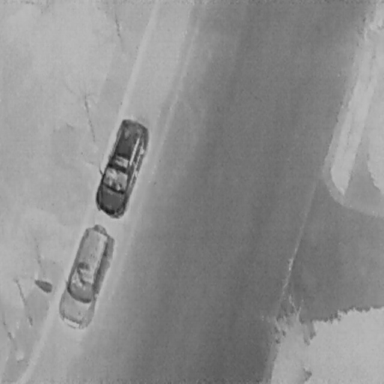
There are two Cars in the infrared image.